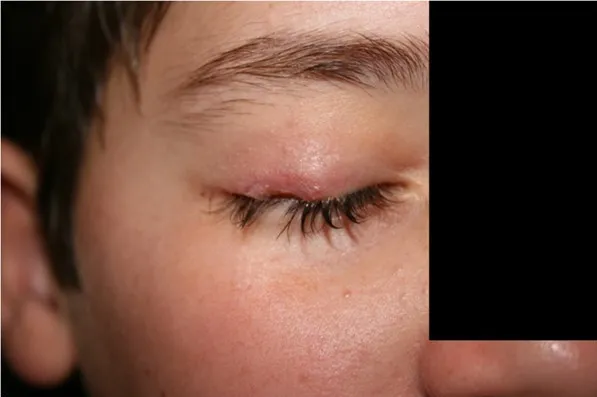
The natural history of a right eyelid necrotizing lesion - healing.
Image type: medical_photograph (skin_photograph)